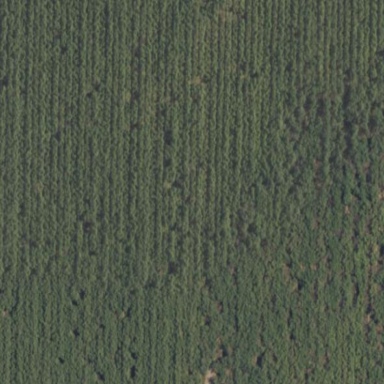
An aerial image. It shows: Almond orchard with rows of almond trees.